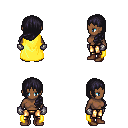
a pixel art fantasy rpg character, female body template, human, dark skin, yellow cape, gold greaves, raven left-swept hairstyle, metal gloves, brown shoes, four views (front, back, left, right), 2x2 character sprite sheet, small pixel art, hard edges, no anti-aliasing